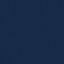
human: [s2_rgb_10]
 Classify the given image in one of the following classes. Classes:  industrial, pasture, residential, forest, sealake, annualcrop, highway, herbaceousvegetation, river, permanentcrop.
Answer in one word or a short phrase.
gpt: SeaLake